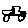
Label: car